Question: In my isometric flash game I have some models with long shadows. I want to ignore the mouse events (move, click, down and up) when the user performs any action on the shadow part of the image. (see sample image)
I know there is a way we can do it by creating a mask in flash. But what if I want to handle it on the .png images (bitmap)? Do I need to create a mask image for all such images? I think it will be very big deal unless there are easy ways (using tools in Photoshop).
> Get the pixel colour value where the mouse was clicked - If it is the
shadow colour you can then ignore the click
My friend told me cityville is not using masks but they are handling from code.
Does any one know how it can be done? OR
It can't be programed and only way is to create masks?

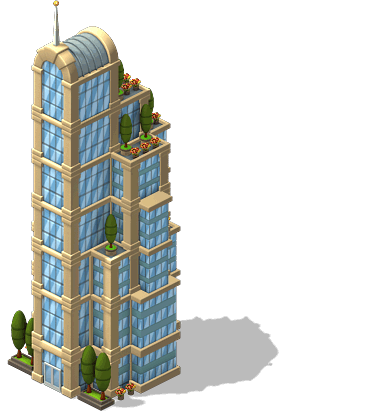
Answer: There are a number of options you could try (IMO in order of solution quality):
- Update your system to seperate out the shadow asset from the thing casting the shadow. From there it is easy to only attach a click listener to the correct asset. This system allows for future improvements such as changing the shadow asset at runtime (Different times of the day etc) without having to deal with updating the click listener node.- Get the pixel colour value where the mouse was clicked - If it is the shadow colour you can then ignore the click. This is a pretty flaky solution but quick to implement.